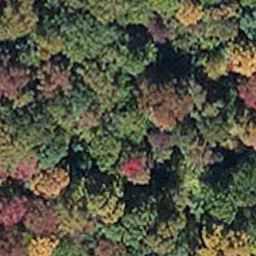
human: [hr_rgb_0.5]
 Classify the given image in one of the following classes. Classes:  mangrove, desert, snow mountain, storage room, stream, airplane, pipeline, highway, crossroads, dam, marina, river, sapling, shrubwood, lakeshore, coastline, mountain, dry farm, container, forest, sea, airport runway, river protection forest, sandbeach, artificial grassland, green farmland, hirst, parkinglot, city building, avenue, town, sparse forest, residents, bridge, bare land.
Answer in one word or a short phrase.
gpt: mangrove